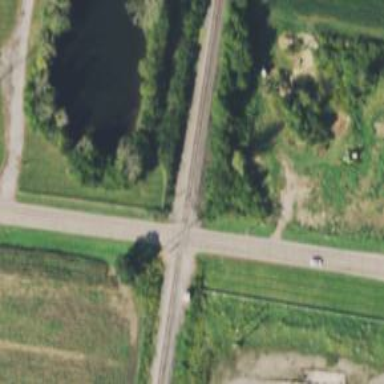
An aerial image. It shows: Railway level crossing.